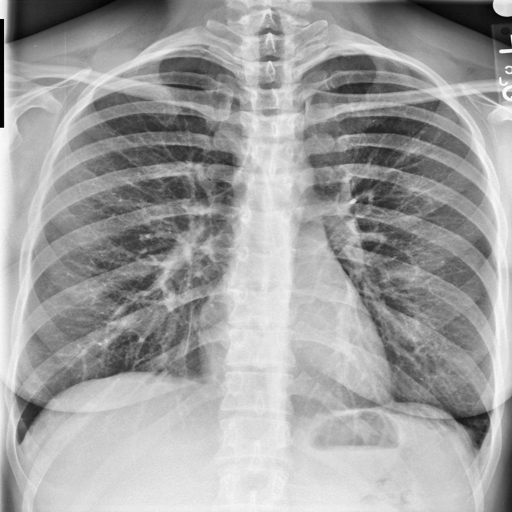
Finding: NORMAL